Question: I launched an app on google play store this week. The app uses Google Play Games Leaderboard and Achievements APIs. Should the app page in play store app not show these icons/badges like it does in other apps that use these APIs? Do i need to enable it anywhere?
These are the icons/badges I'm referring to (image below). How do i add/enable these? Do i need to do anything in the app apk to get these?

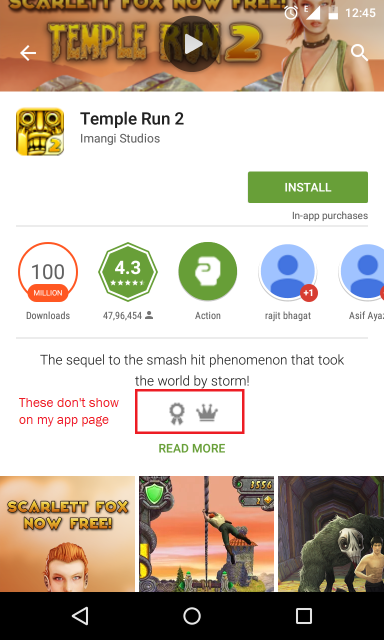
Answer: Just had a chat with the Google Play support team. They said that it gets enabled automatically after a certain threshold (a few hundred users from what they said) is reached. So basically no additional configuration/setup is required to start showing the icons. I'm just going to wait a few days and see if it pops up. Will update.